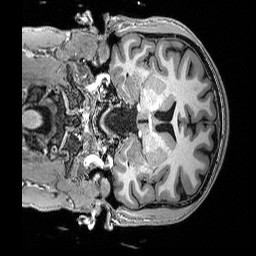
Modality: T1w
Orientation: coronal
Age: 25
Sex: male